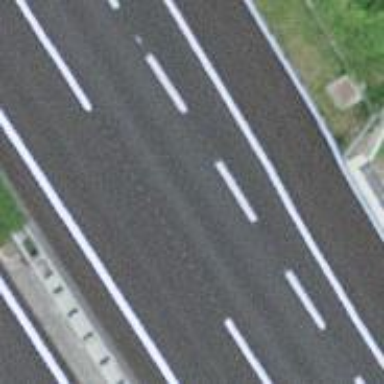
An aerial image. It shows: Motorway junction.